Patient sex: M
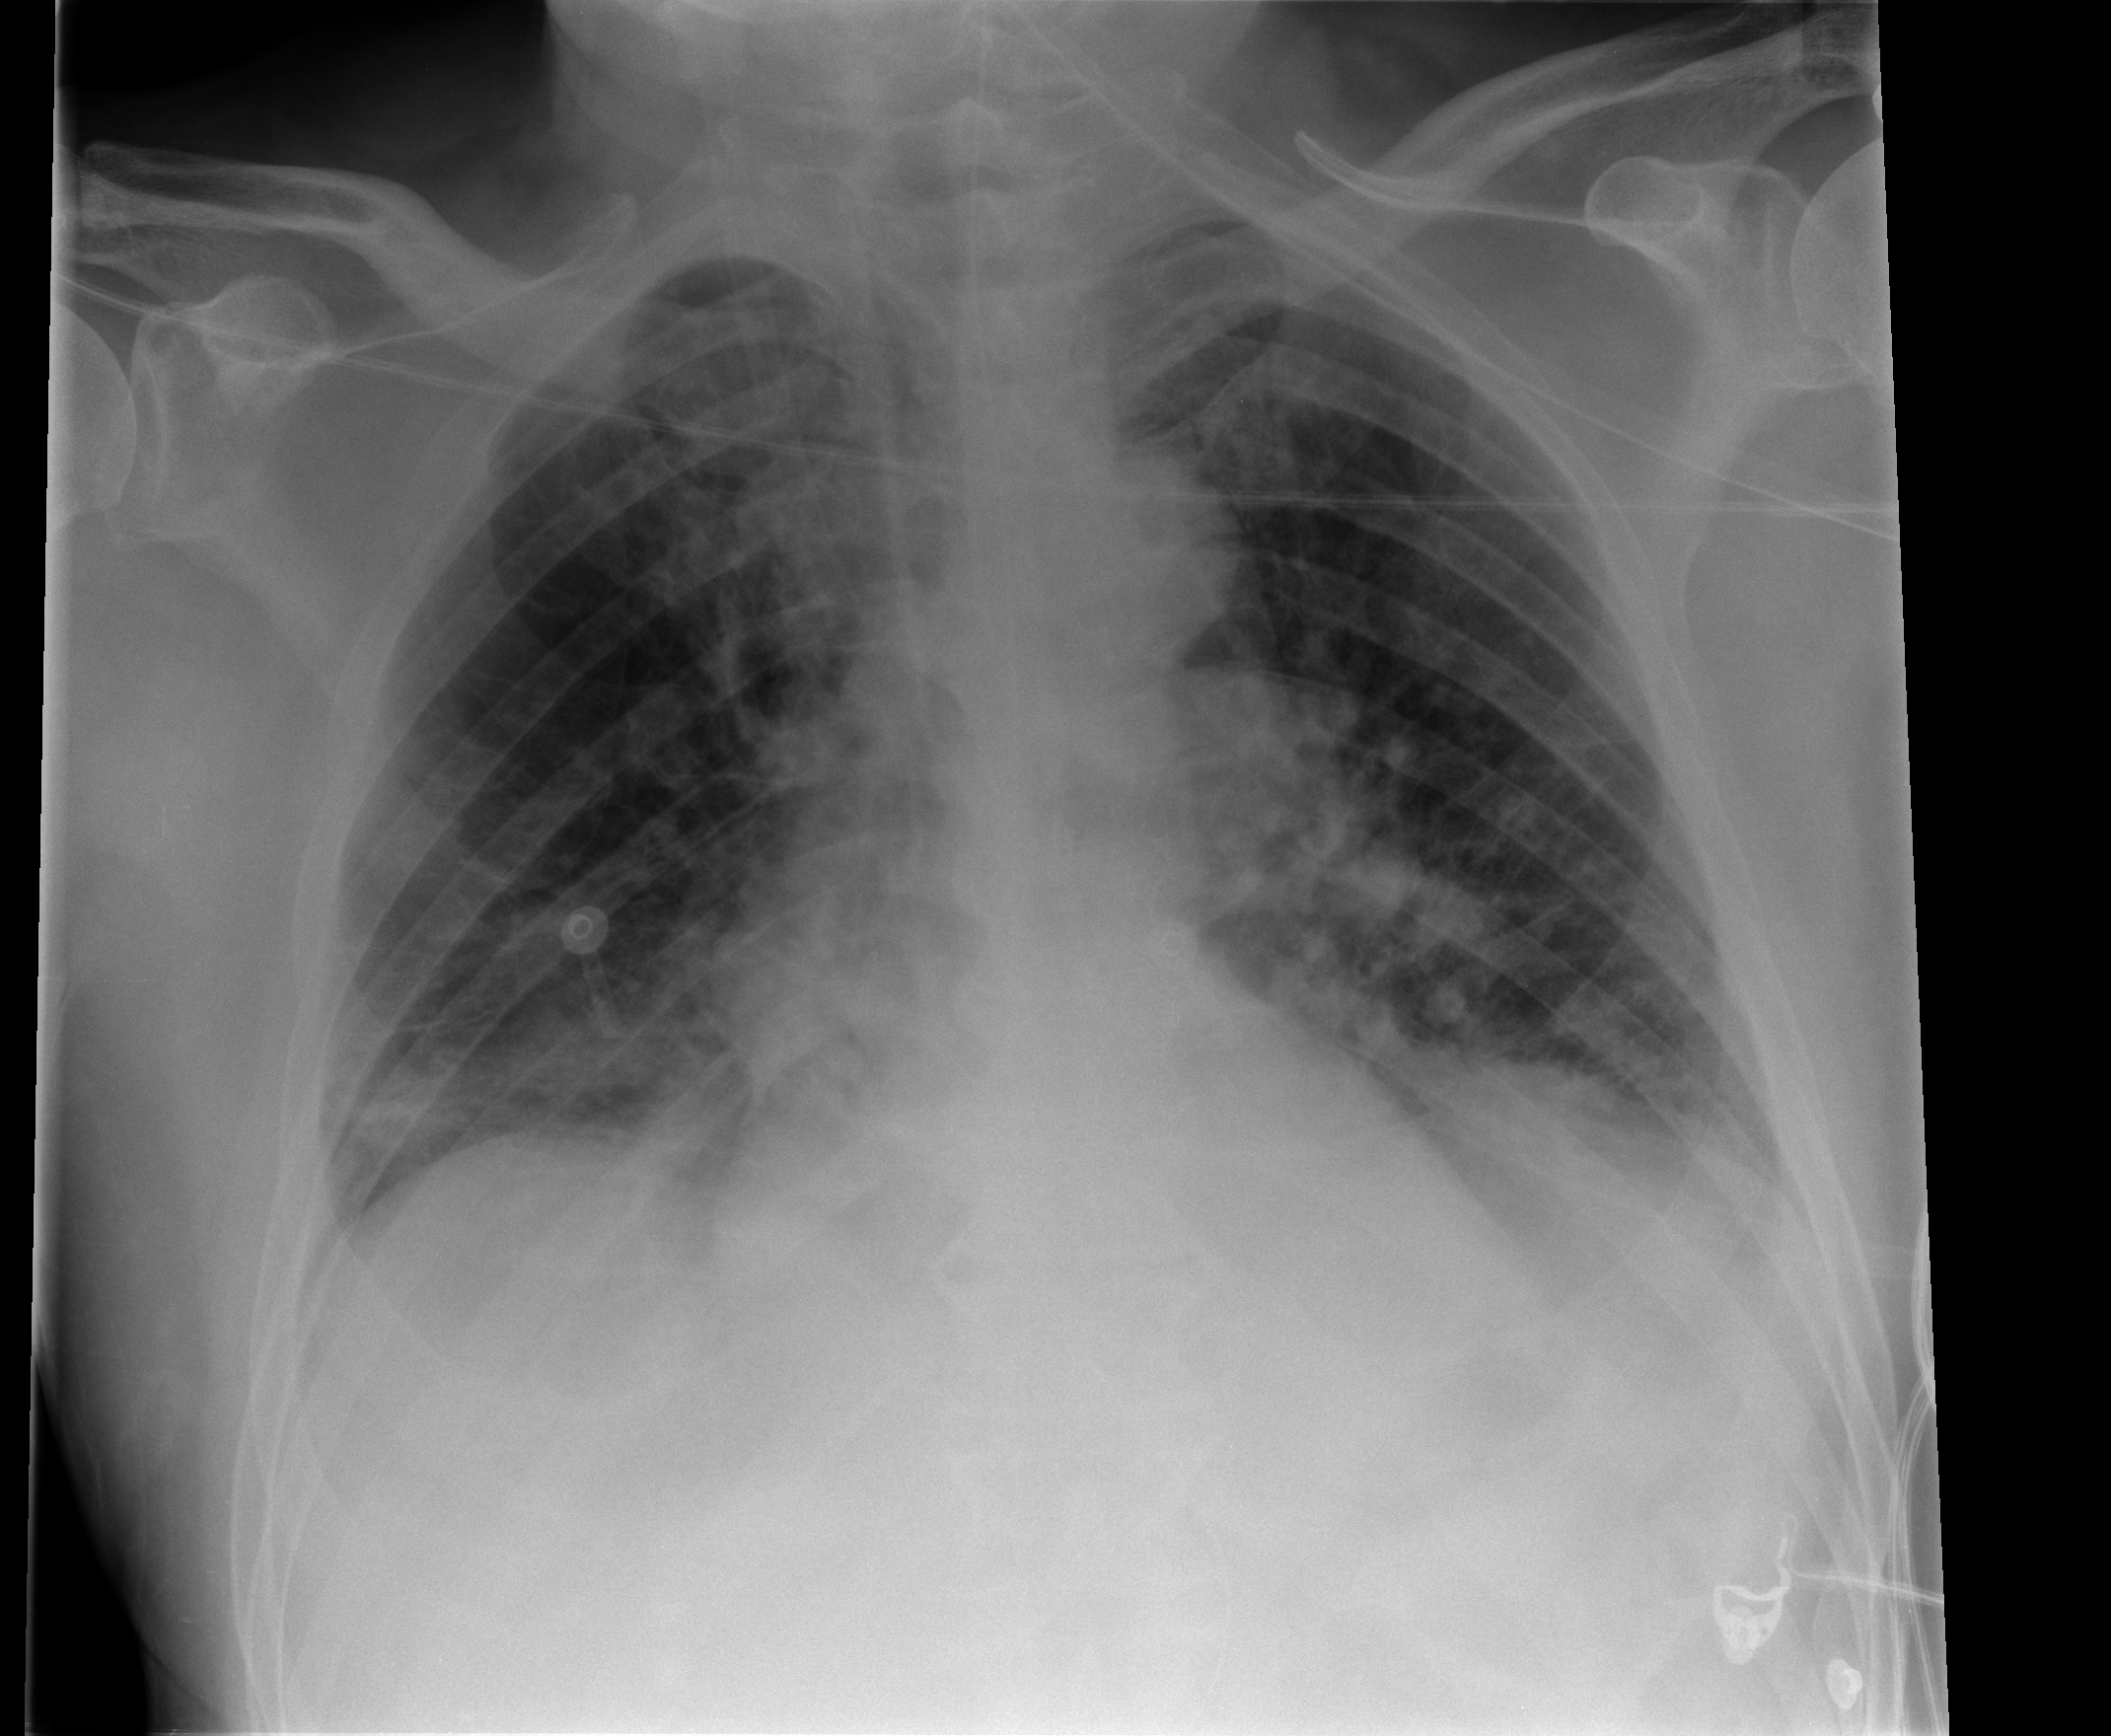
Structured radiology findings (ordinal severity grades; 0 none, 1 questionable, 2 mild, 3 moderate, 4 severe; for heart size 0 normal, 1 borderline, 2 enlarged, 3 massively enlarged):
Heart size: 0
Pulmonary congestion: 2
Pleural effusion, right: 0
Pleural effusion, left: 0
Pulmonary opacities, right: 2
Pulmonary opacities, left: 2
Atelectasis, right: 2
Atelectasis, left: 2